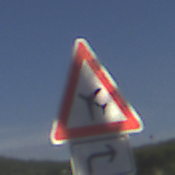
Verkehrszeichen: FlugbetriebRechts
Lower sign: RichtungsangabeDurchPfeile5
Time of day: MorningAfternoon
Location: Outdoor (RoadRail)
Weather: PartlyCloudy
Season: NotSpecified
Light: Natural